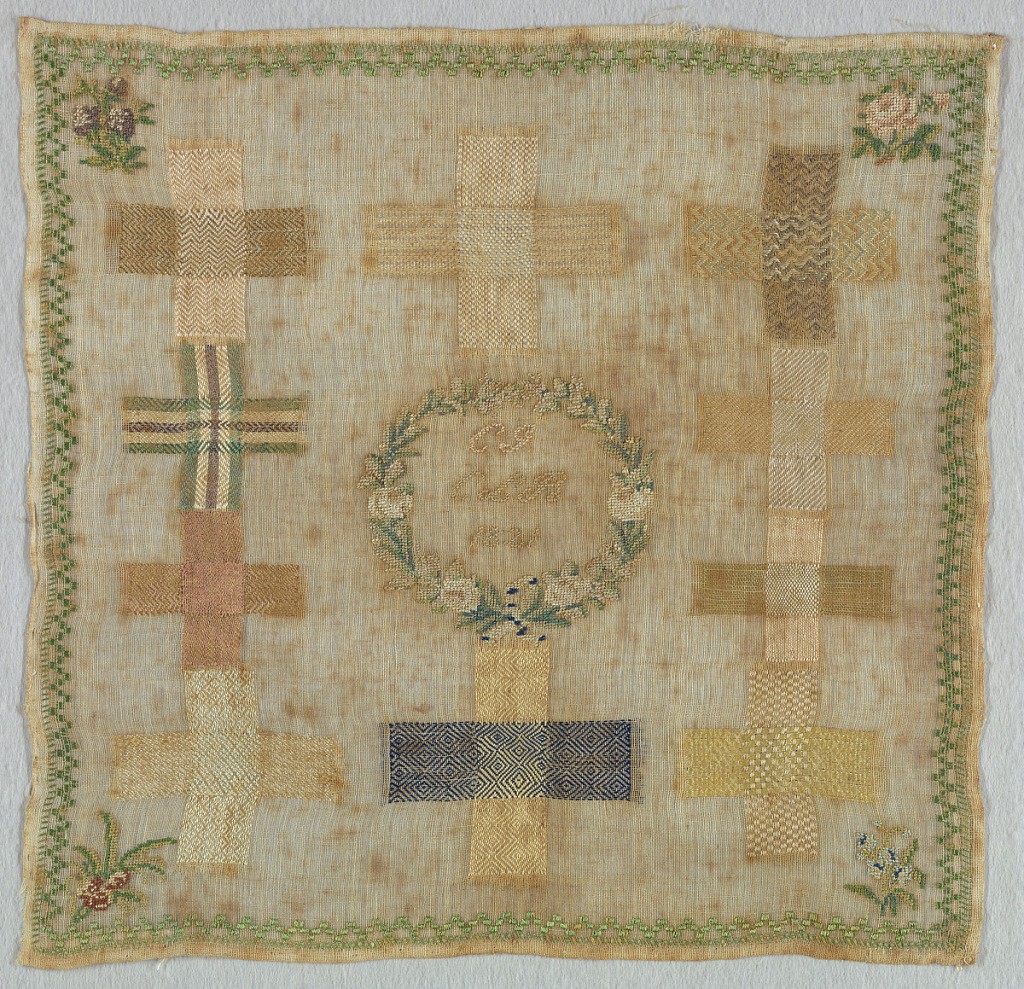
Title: Sampler
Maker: Miss Charlotte Louise Rasche
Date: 1821
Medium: silk embroidery on linen foundation Technique: embroidered in darning stitches
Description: In the center, C.G.C.L.R 1821 and a floral wreath, surrounded by darning crosses in stitches useful in mending damask. Narrow border with floral sprays in the corners.